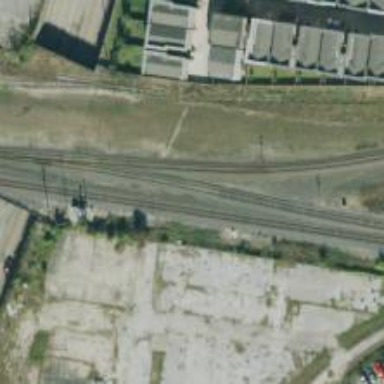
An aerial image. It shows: Railway crossing.